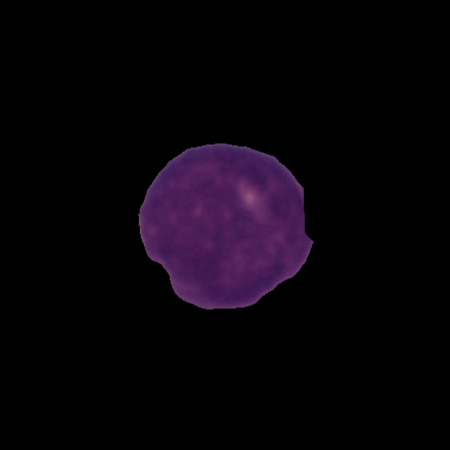
Label: cancer